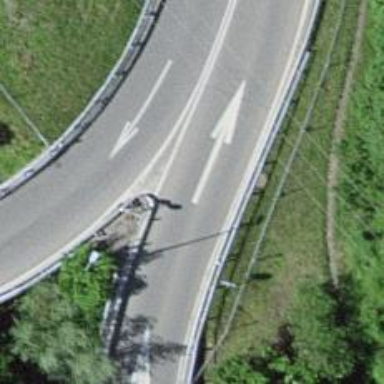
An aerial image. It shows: Asphalt motorway link.